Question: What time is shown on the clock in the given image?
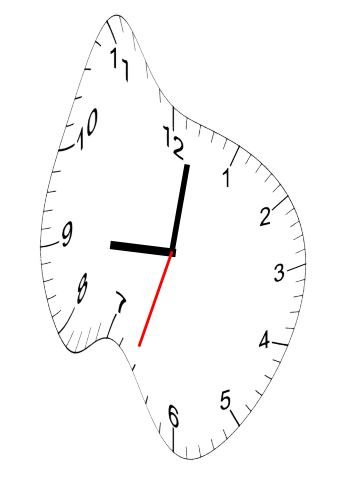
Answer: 09:01:33